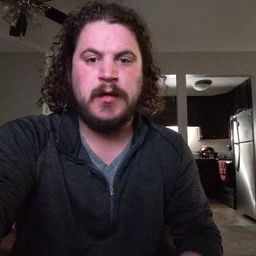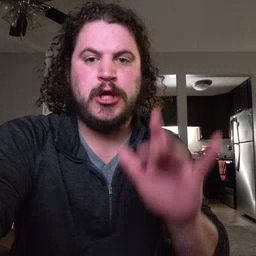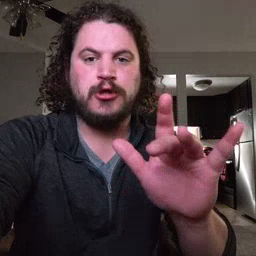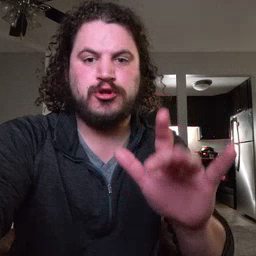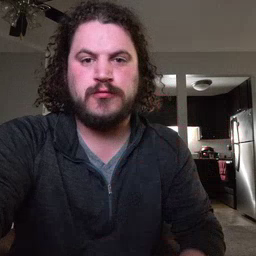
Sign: touch